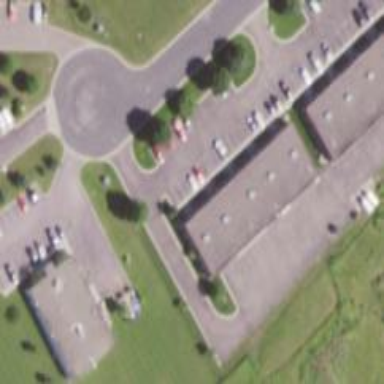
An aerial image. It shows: Hospital providing healthcare services.